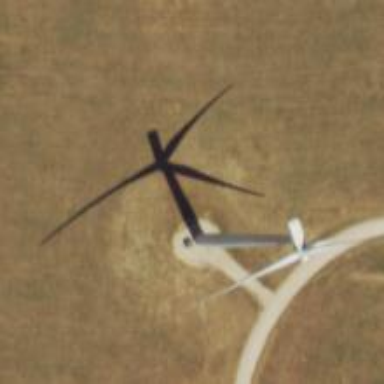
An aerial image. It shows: Wind generator powered by horizontal axis wind turbine.